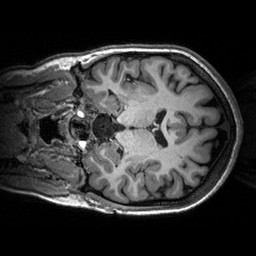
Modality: T1w
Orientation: coronal
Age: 24
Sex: female
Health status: healthy
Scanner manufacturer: siemens
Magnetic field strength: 3 T
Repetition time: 2.53 s
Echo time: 0.00288 s